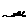
Label: bird